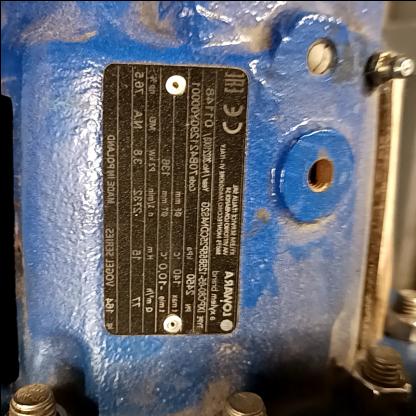
Klasa: tabliczka-znamionowa